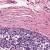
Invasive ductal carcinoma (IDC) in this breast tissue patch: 0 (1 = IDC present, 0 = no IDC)